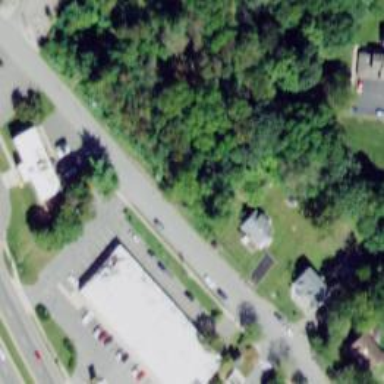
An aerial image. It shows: Commercial building that houses fitness center.